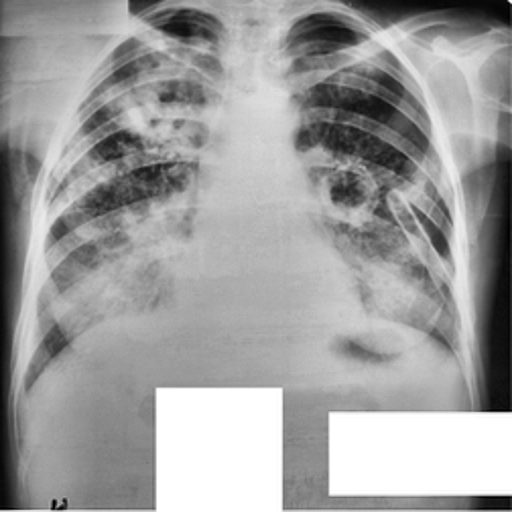
Finding: TUBERCULOSIS